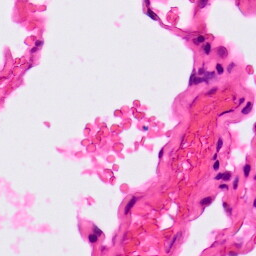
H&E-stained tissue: Lung